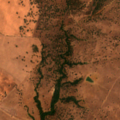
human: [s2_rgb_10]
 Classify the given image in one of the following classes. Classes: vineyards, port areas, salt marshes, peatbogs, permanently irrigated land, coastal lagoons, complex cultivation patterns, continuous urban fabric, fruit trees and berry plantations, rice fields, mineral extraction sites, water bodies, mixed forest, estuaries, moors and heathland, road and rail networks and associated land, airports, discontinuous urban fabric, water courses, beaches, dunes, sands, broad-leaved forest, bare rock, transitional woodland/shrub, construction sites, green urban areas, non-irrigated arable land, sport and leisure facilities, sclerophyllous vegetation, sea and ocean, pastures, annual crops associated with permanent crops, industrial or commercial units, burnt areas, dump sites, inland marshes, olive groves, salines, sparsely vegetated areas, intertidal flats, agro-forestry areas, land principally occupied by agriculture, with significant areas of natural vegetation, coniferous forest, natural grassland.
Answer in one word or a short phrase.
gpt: non-irrigated arable land, pastures, agro-forestry areas